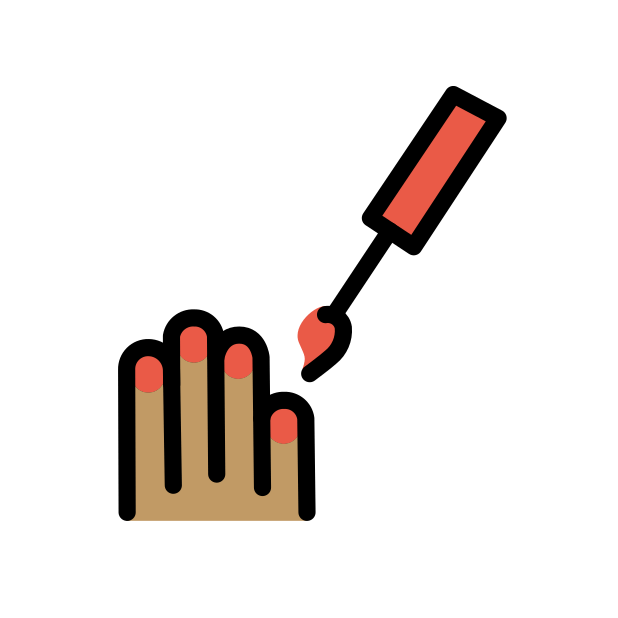
nail polish: medium skin tone